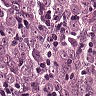
Metastatic tissue present: yes